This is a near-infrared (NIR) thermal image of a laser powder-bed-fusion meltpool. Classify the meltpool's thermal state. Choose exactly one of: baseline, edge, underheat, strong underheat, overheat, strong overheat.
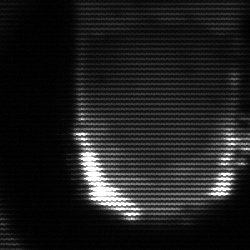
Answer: baseline